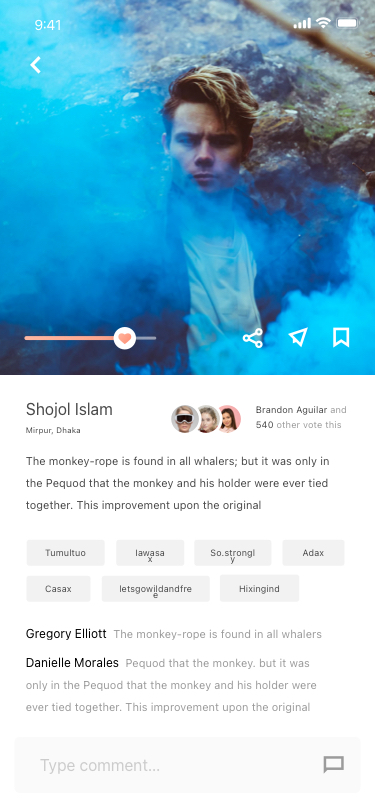
Text in this UI design:
Shojol Islam
Mirpur, Dhaka
The monkey-rope is found in all whalers; but it was only in the Pequod that the monkey and his holder were ever tied together. This improvement upon the original
Gregory Elliott  The monkey-rope is found in all whalers
Danielle Morales  Pequod that the monkey. but it was only in the Pequod that the monkey and his holder were ever tied together. This improvement upon the original
Brandon Aguilar and
540 other vote this
Tumultuo
letsgowildandfree
Iawasax
Adax
Casax
So.strongly
Hixingind
Type comment…